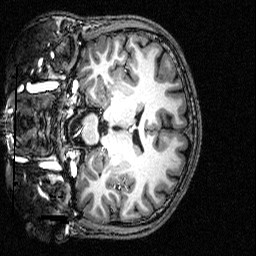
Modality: T1w
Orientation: coronal
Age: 27
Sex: male
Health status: healthy
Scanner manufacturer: siemens
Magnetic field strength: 3 T
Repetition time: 2.5 s
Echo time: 0.00393 s